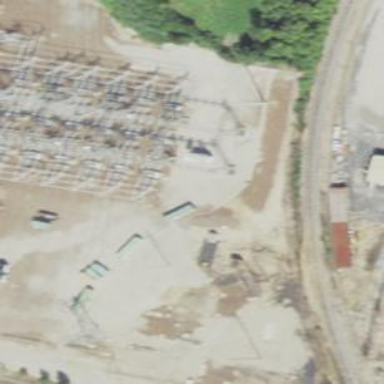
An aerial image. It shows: Switch used for power control.